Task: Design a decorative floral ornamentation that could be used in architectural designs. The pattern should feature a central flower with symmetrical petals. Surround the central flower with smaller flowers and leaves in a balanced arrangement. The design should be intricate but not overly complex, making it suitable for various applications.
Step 1187:
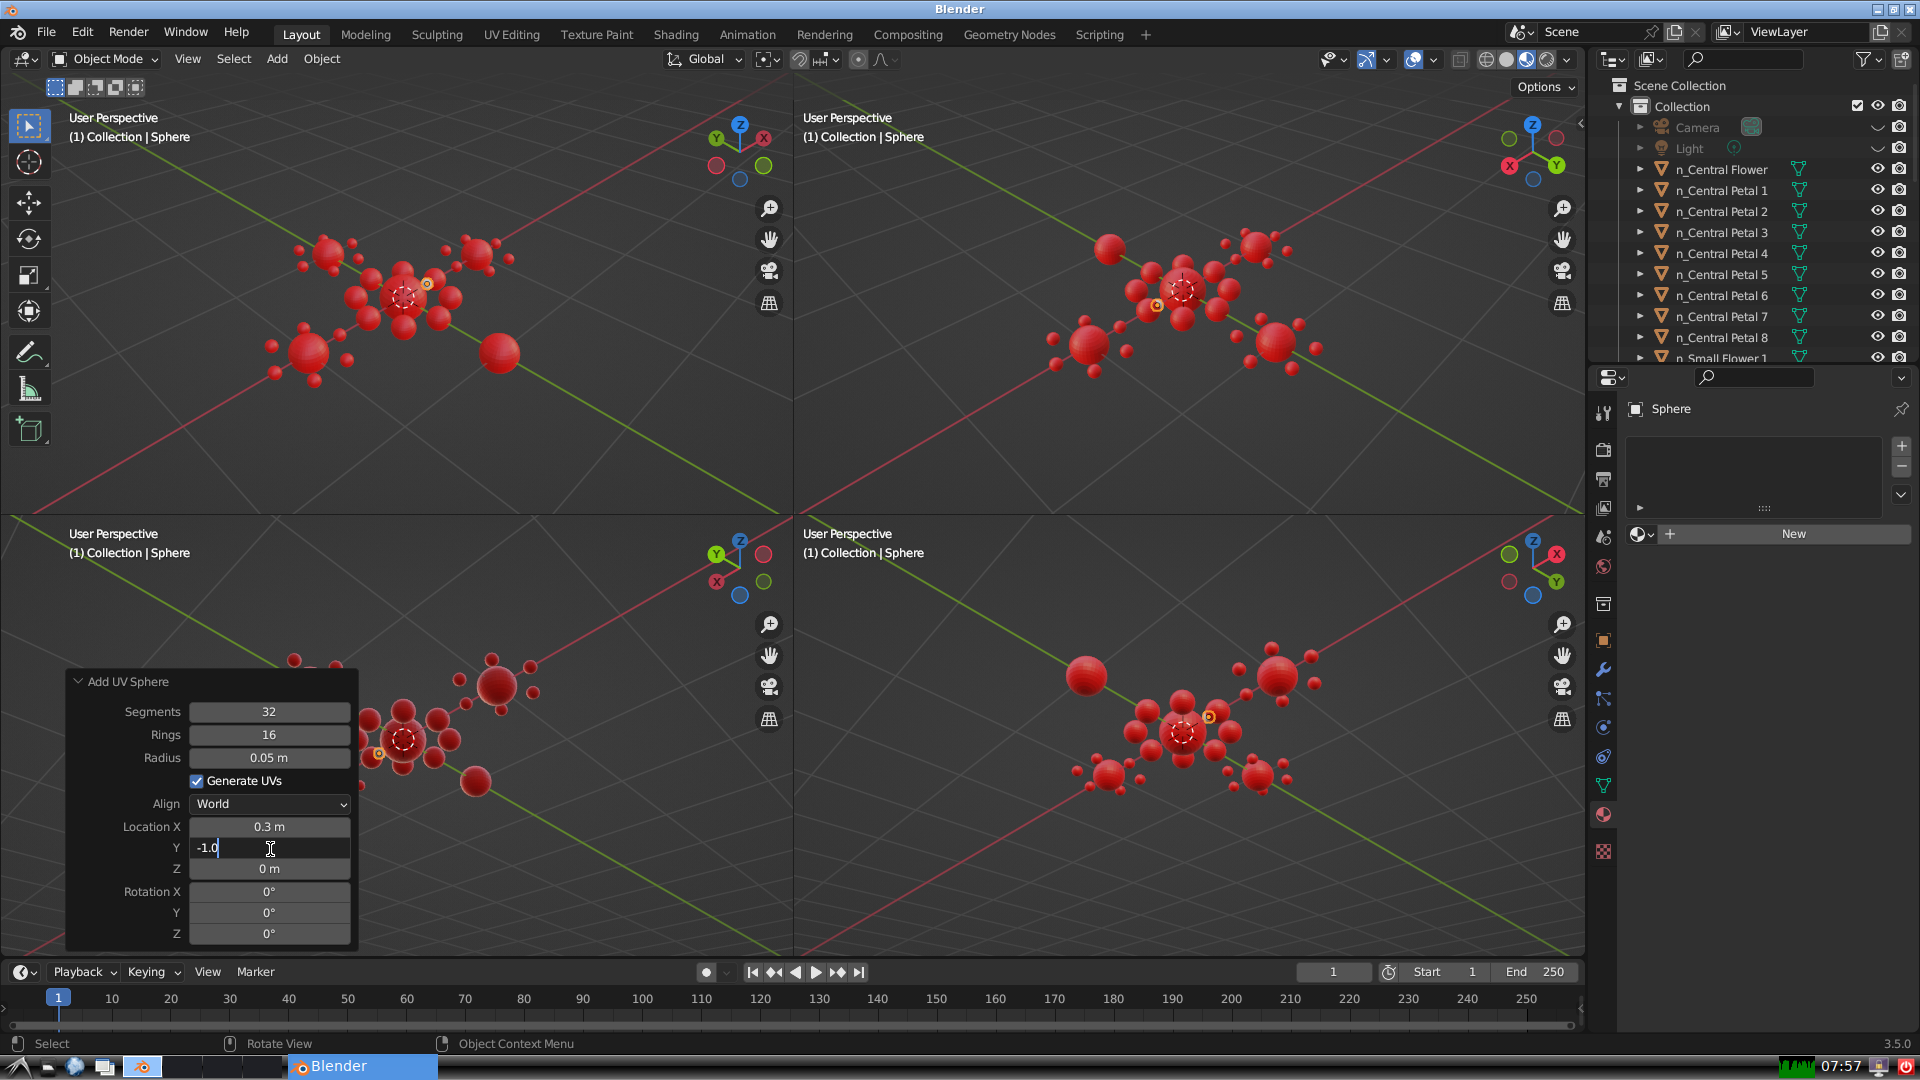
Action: {"key_press": ['Return']}